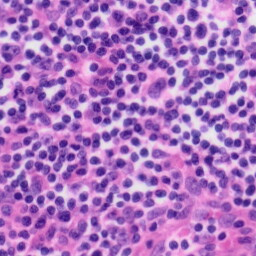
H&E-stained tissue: Tonsil